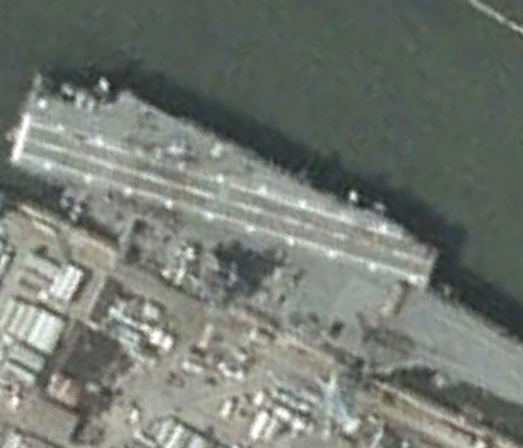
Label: aircraft_carrier